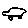
Label: car